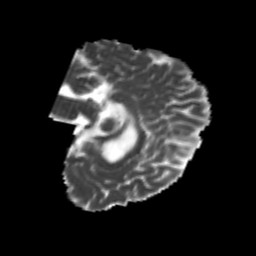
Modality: MD
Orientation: sagittal
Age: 24
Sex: female
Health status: healthy
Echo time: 0.074 s